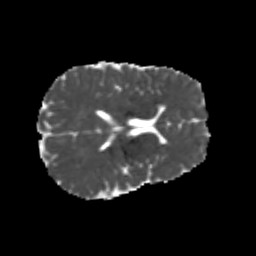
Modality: MD
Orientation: axial
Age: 21
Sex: male
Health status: healthy
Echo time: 0.074 s